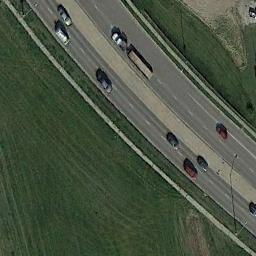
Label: freeway